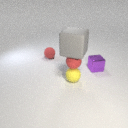
large gray rubber cube above small yellow rubber sphere